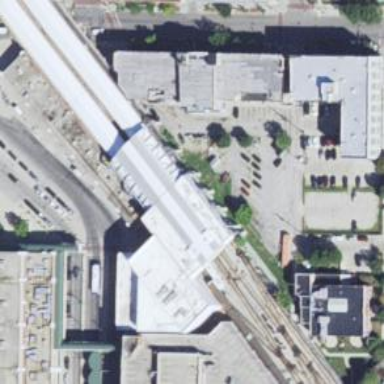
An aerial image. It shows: Train station building.